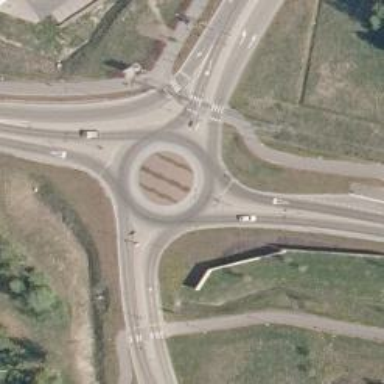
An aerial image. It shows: Asphalt road that is secondary route leading to roundabout.